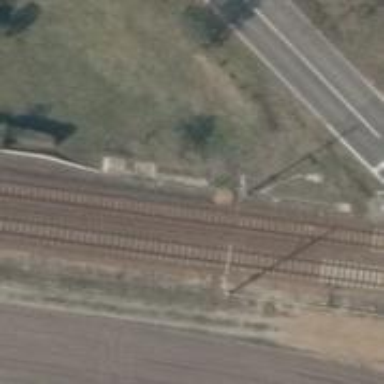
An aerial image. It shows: Railway signal.